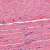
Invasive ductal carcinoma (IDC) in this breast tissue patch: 1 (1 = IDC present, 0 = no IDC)